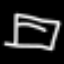
Label: square